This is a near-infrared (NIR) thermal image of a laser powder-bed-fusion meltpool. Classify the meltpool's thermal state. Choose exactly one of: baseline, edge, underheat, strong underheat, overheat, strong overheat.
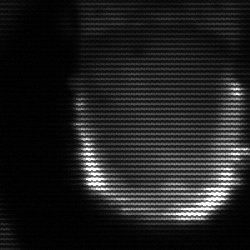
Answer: baseline